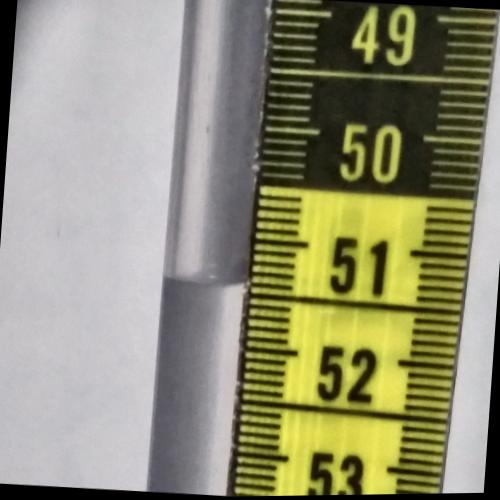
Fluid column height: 51.4 cm